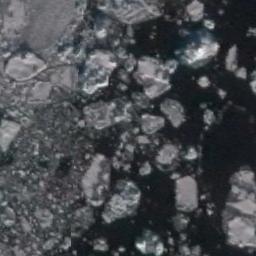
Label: sea_ice